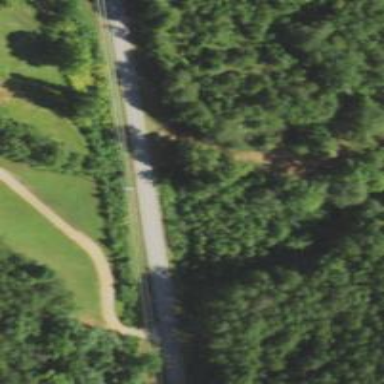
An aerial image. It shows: Culvert tunnel.